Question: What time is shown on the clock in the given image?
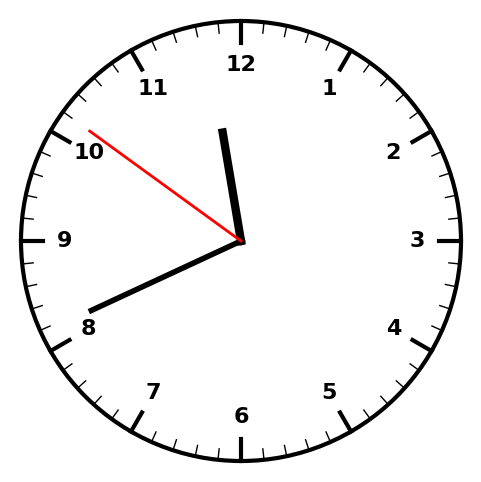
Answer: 11:40:51